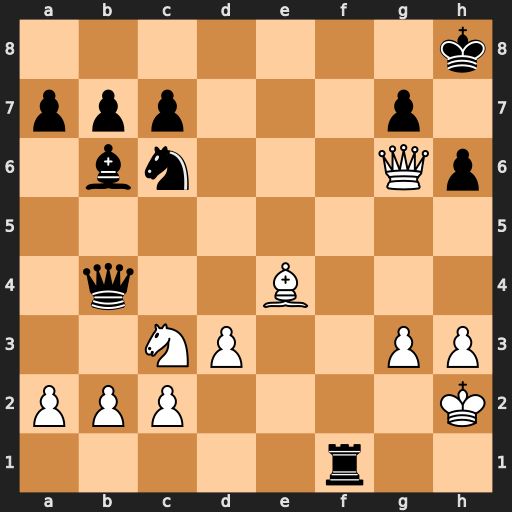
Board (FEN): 7k/ppp3p1/1bn3Qp/8/1q2B3/2NP2PP/PPP4K/5r2
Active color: w
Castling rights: -
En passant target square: -
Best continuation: Qh7#